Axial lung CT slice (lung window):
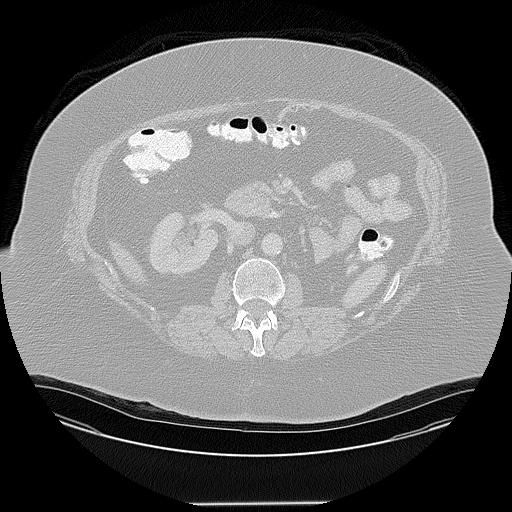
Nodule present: no